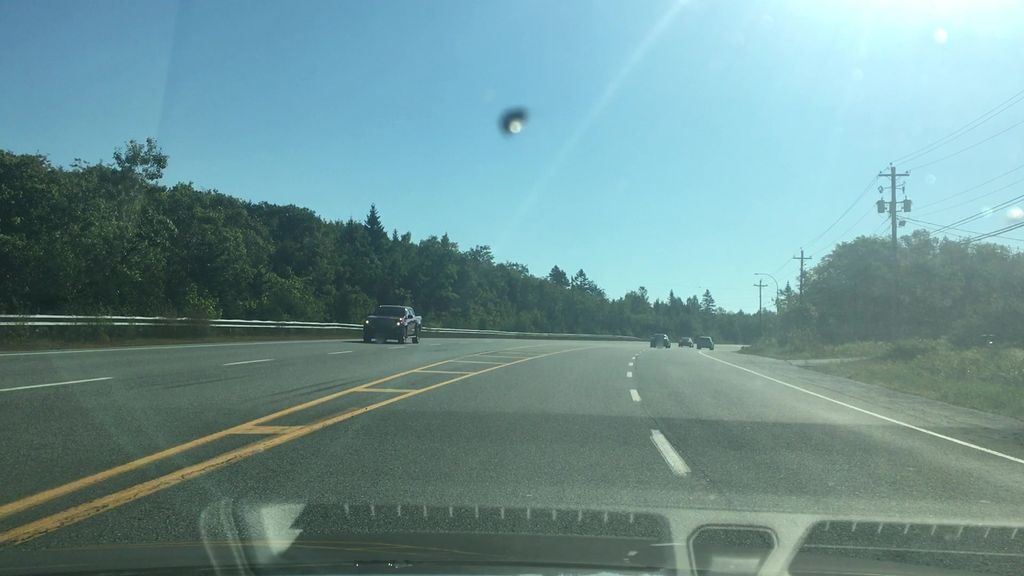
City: halifax